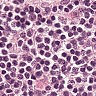
Metastatic tissue present: no